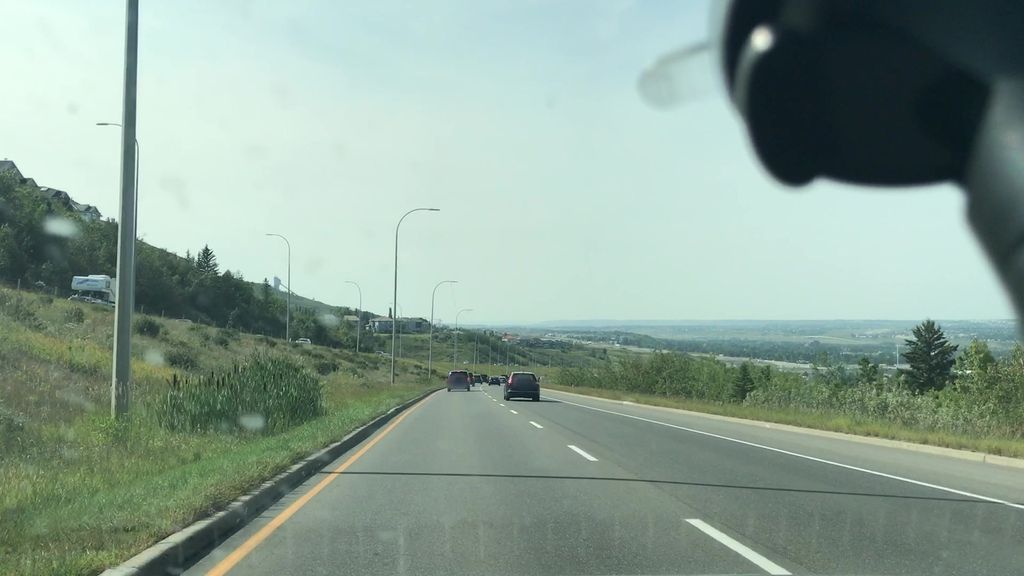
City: calgary